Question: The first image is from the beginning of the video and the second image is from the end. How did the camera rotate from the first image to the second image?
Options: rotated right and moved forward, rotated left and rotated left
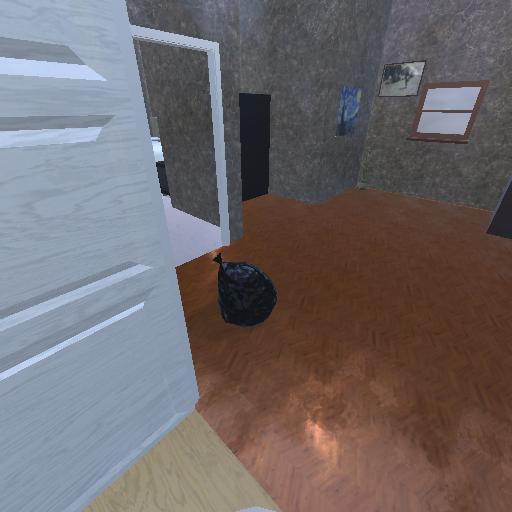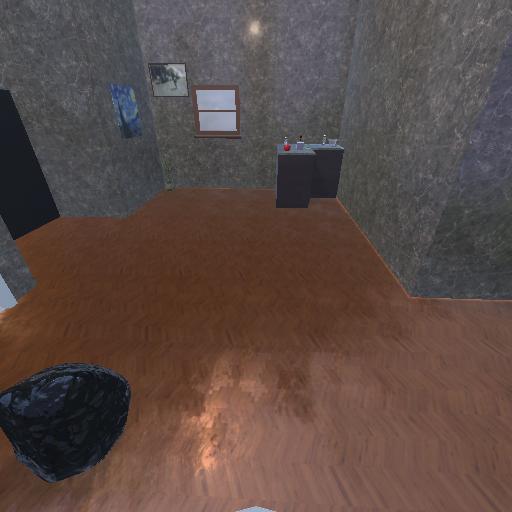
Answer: rotated right and moved forward